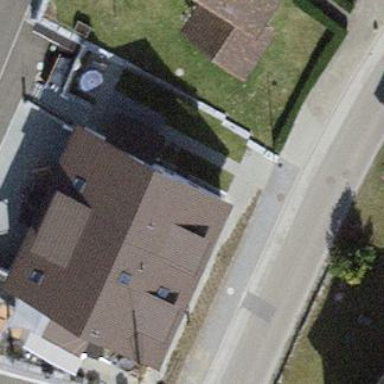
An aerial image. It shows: Building with gabled roof oriented across.